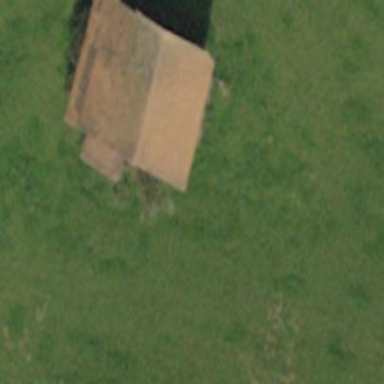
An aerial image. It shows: Rural barn.